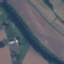
Land use / land cover class: River